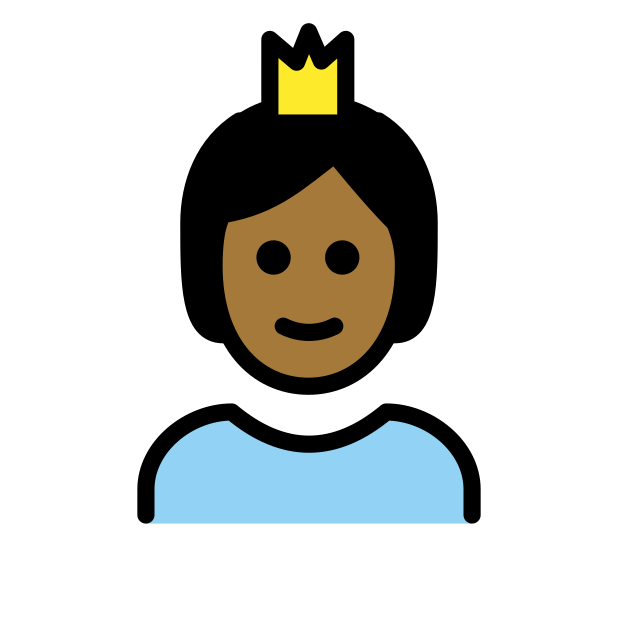
person with crown: medium-dark skin tone